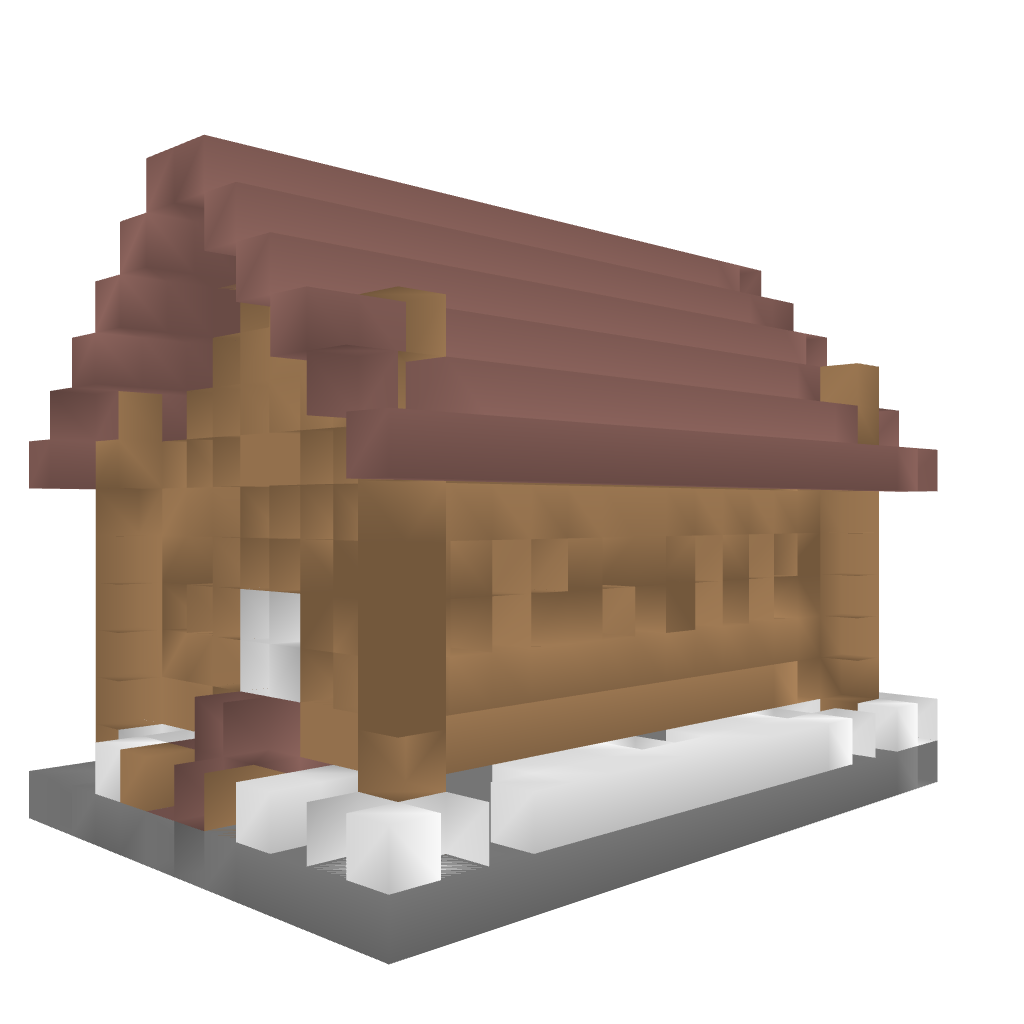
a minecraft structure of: Wooden Barracks good quality